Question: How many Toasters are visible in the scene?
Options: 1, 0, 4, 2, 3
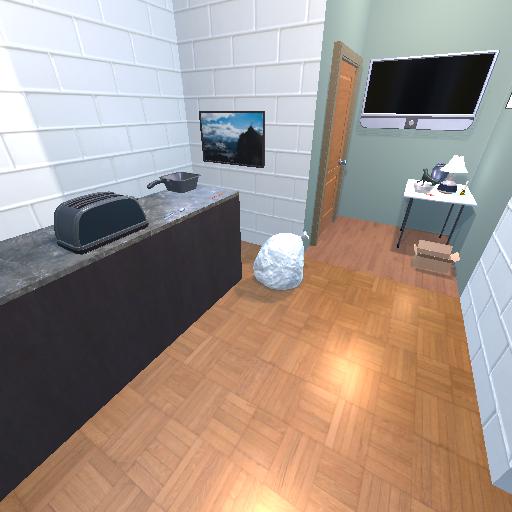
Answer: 1